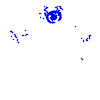
Particle: pion